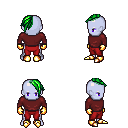
a pixel art fantasy rpg character, male body template, dark elf, purple skin, maroon long-sleeve shirt, red pants, green long mohawk hairstyle, gold gloves, gold boots, four views (front, back, left, right), 2x2 character sprite sheet, small pixel art, hard edges, no anti-aliasing